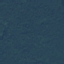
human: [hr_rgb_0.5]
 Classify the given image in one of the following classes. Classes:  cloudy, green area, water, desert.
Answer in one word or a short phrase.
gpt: green area